Interaction volume radius: 5 \u00c5
Interaction volume height: 45 \u00c5
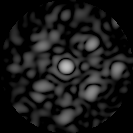
Disorder parameter: 0.404